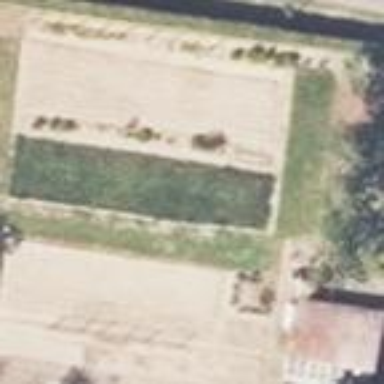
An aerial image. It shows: Garden that is leisure land.